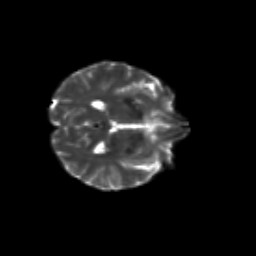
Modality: T2w
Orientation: axial
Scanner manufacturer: siemens
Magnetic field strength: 3 T
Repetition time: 9.2 s
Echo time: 0.084 s